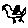
Label: bird